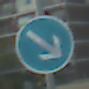
Verkehrszeichen: VorgeschriebeneVorbeifahrtRechts
Umgebung: Outdoor, Urban
Tageszeit: MorningAfternoon
Wetter: PartlyCloudy
Licht: Natural
Jahreszeit: NotSpecified
Kontrast: LowContrast